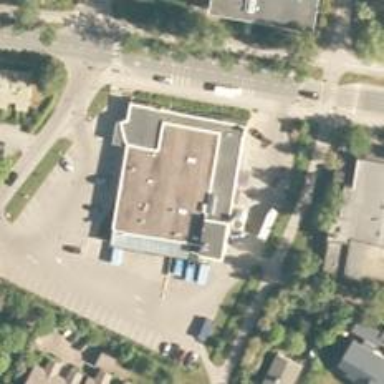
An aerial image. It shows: Pharmacy.